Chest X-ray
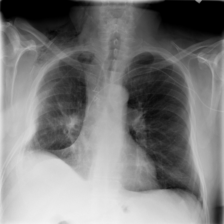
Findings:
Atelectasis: negative
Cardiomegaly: negative
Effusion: negative
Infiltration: negative
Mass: negative
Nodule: negative
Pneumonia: negative
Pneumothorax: negative
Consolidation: negative
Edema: negative
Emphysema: positive
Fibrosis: negative
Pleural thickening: positive
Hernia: negative